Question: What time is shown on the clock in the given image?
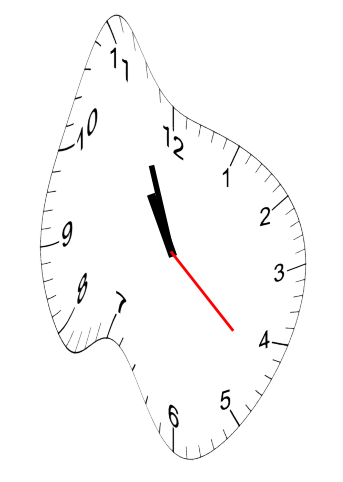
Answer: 10:56:22